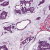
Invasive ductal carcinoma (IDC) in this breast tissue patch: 1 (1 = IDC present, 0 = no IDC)